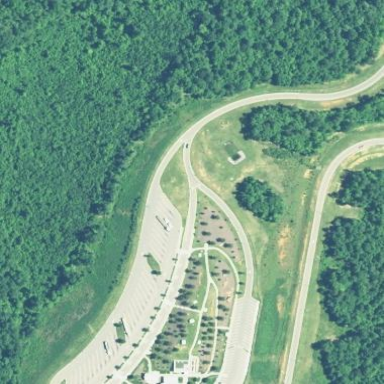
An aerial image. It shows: Rest area on the road.